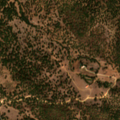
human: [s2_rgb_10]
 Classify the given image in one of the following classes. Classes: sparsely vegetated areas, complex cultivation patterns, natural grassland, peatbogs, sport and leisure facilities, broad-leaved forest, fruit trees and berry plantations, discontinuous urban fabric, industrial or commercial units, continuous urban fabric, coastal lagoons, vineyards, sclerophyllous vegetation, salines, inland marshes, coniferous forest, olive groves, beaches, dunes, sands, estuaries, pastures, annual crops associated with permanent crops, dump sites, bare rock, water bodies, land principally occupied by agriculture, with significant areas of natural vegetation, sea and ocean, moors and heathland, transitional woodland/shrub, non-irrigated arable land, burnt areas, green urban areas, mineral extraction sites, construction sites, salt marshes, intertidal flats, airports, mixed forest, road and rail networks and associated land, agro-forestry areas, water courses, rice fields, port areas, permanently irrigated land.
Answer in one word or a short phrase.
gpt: agro-forestry areas, broad-leaved forest